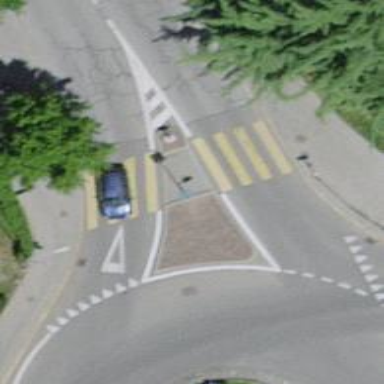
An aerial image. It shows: Marked crossing on the road.